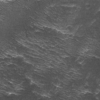
Label: not_dusty